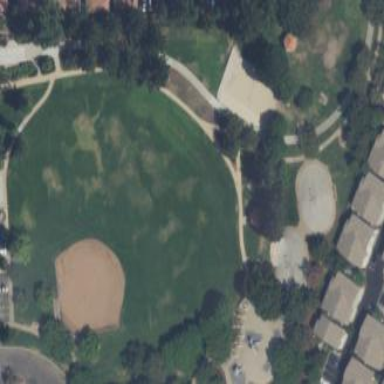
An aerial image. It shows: Baseball pitch for leisure and sports activities.